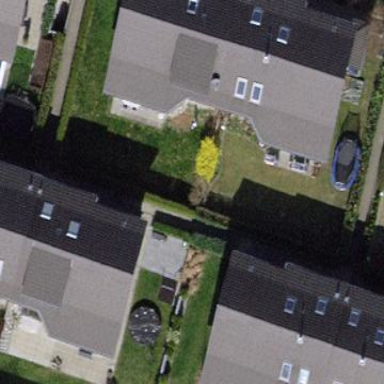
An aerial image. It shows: Semidetached house.